Question: Alright so I have an app called Currency Converter that I made in Visual Studio using UWP. When I try and run it from within Visual Studio I get a dialog box saying "The app "c347c8-blah blah" is already installed on this machine etc"

When I select no nothing happens. When I select yes I get the following error:
'''
Error DEP0900: Failed to unregister application "c347c8cc-961b-43a1-ae91-d83c61cffbf8_1.0.0.0_x86__eq9h3e6grdrp4".
[0x80073CFA] Unspecified error CurrencyConverter
'''
I did notice that two versions of this app seem to be installed on my computer, <URL> they are visible in the apps list in the start menu and in settings. Clicking these apps opens a window for a fraction of a second then it dissapears. Uninstalling them from here has no effect. When i try to uninstall from Apps & Features I get the error code '0x80073cfa'.
I've tried cleaning, rebuilding and redeploying the project and the entire solution. This happens without error but the problem persists. I found this alleged solution to the problem <URL>
[Edit] I've tried running this app on other computers and it runs fine there.
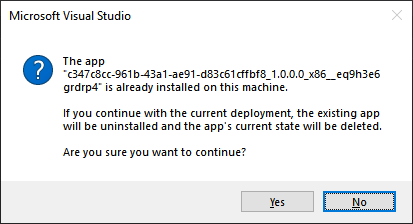
Answer: The problem is that there is the same package name app was installed in the computer for other user, if you want to install the app, please try to uninstall the previous version or edit current app's package name to prevent conflicts.
Double click your app's Package.appxmanifes-> packaging tab->edit Package name.